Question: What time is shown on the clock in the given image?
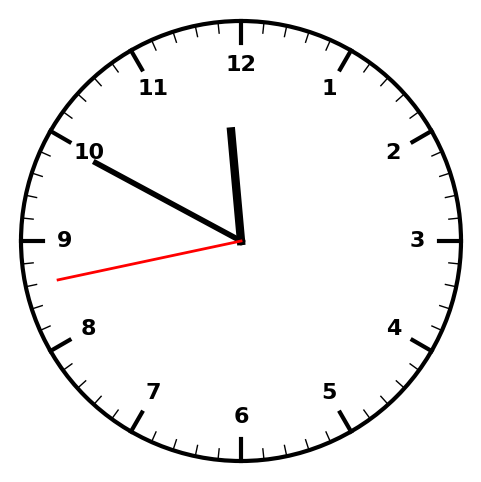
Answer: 11:49:43